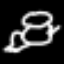
Label: frog